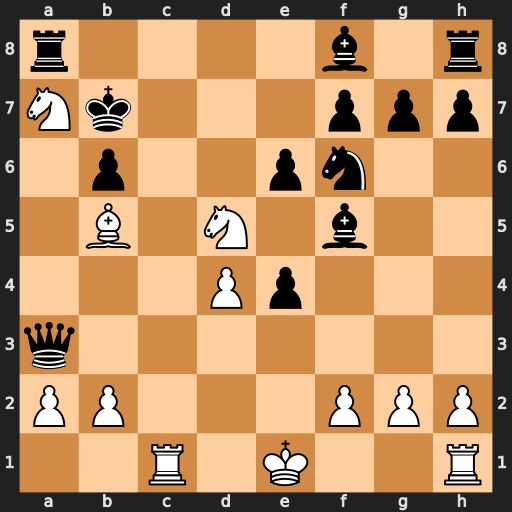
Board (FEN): r4b1r/Nk3ppp/1p2pn2/1B1N1b2/3Pp3/q7/PP3PPP/2R1K2R
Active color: w
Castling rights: K
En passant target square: -
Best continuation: Rc7+ Kb8 Nc6#